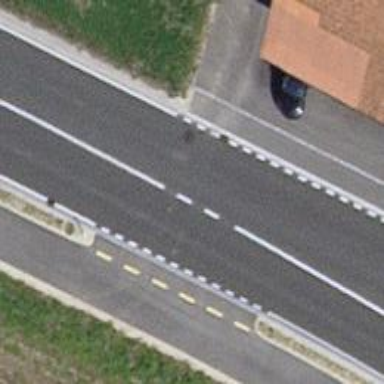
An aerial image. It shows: Secondary road with asphalt surface.